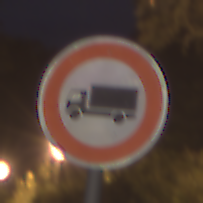
Verkehrszeichen: VerbotFuerKraftfahrzeugeUeberDreiKommaFuenfTonnen
Umgebung: Outdoor, Urban
Tageszeit: Night
Wetter: PartlyCloudy
Licht: Artificial
Jahreszeit: NotSpecified
Kontrast: HighContrast